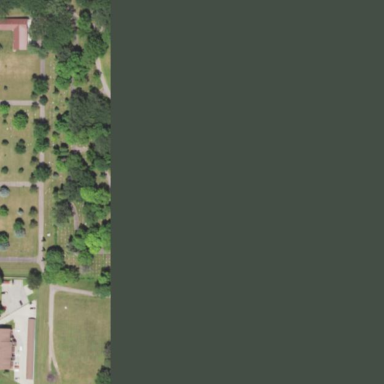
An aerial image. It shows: Cemetery.